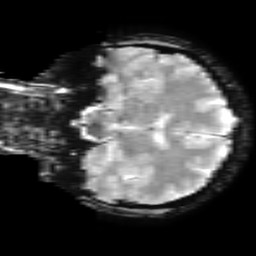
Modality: T2starw
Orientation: coronal
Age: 27
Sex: female
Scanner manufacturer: ge
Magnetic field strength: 3 T
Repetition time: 0.65 s
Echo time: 0.02 s